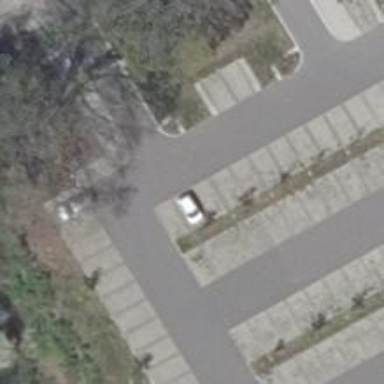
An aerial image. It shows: Parking aisle designated as service road.